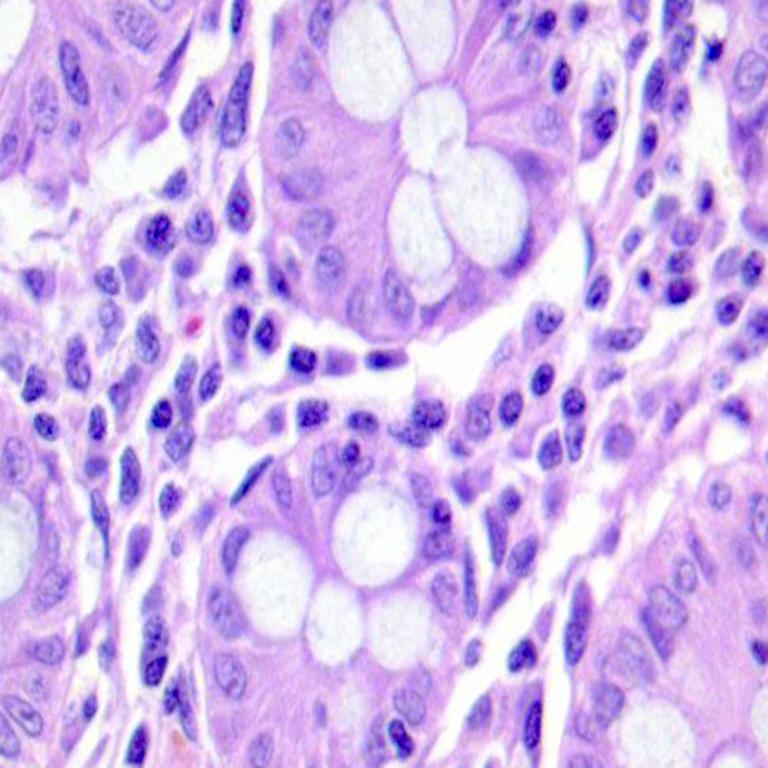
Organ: colon
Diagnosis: benign